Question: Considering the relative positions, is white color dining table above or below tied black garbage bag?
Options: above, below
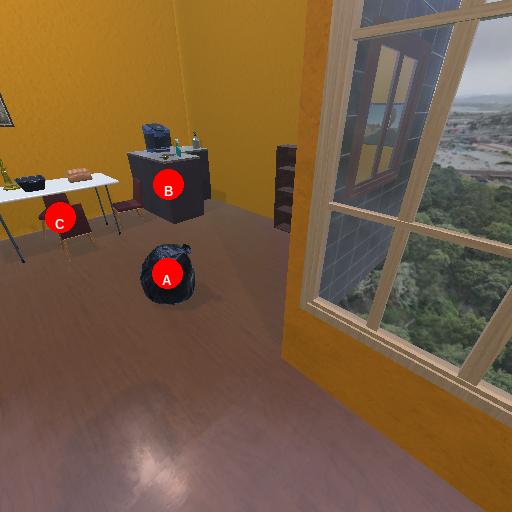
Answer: above